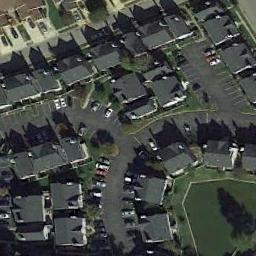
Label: dense_residential